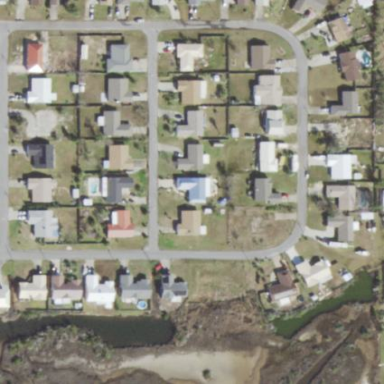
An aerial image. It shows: Residential area consisting of single-family homes.